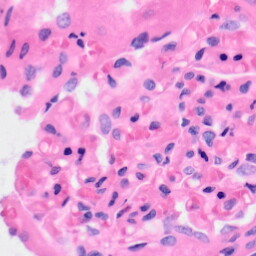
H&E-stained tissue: Kidney